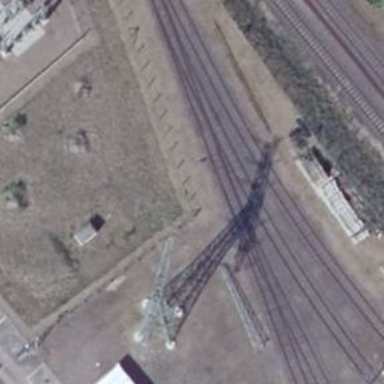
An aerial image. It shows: Railway switch.